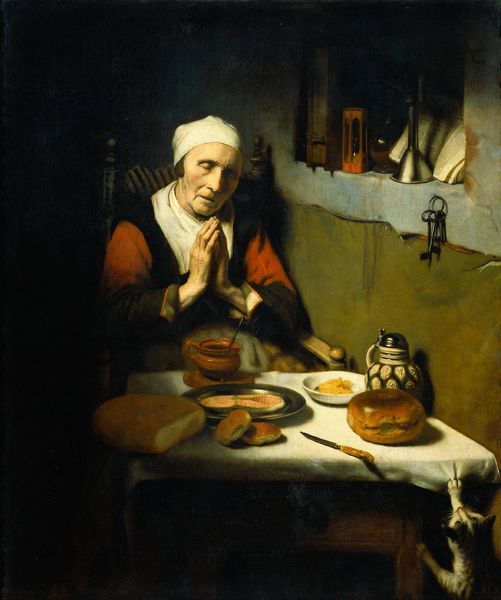
Titel: Alte Frau beim Gebet
Künstler: Nicolaes Maes
Standort: Amsterdam
Institution: Rijksmuseum
Schlagwörter: blau, dunkel, gemälde, gott, mann, schatten, weiß, grün, ocker, sitzen, abend, braun, fenster, frau, hell, hut, kleid, laterne, licht, raum, schwarz, stuhl, szene, tisch, zimmer, dame, rot, tuch, beige, haube, malerei, alt, kappe, wand, alte, augen, bibel, bluse, falten, messer, schale, schüssel, teller, ärmel, bildnis, holland, hände, portrait, rückenlehne, tischdecke, tischtuch, öl, gewand, traurig, genre, kanne, krug, stilleben, papier, armlehne, ecke, düster, lehne, ziehen, essen, löffel, gefaltet, kopftuch, kerze, brot, tasse, allein, nagel, geschlossen, bemalt, katze, klingel, nische, messing, nahrung, zinn, zinnteller, hängen, buch, scheiben, schälchen, geschirr, scheibe, greifen, krallen, beten, gebet, mahl, mahlzeit, gedeckt, küche, fisch, tischgebet, seiten, gefaltete hände, leib, innig, andacht, beeten, abendmahl, aufgehängt, brotlaib, brotscheiben, butter, dankgebet, dou, dürerhände, eieruhr, hollandee, interieurs, laib, lätzchen, maes, nicolas maes, niesche, schlüssel, schlüsselbund, steingut, stundenglas, suppe, terrine, tischzarge, trichter, napf, betend, reissen, got, hände falten, semmel, waffeln, dankbar, innit, tiesch, van dyk, bortleib, leibbrot